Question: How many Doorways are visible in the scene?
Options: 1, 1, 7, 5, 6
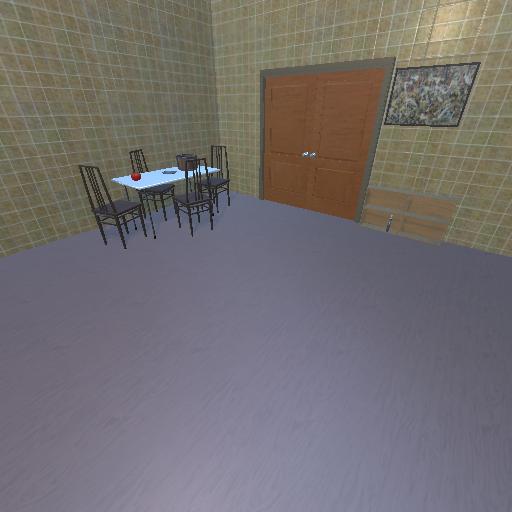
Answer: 1